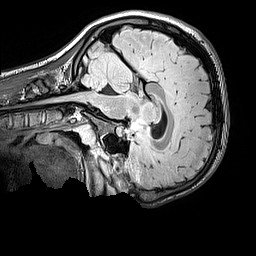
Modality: FLAIR
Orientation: sagittal
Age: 12
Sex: male
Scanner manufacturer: siemens
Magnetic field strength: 3 T
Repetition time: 5 s
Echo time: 0.388 s